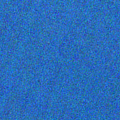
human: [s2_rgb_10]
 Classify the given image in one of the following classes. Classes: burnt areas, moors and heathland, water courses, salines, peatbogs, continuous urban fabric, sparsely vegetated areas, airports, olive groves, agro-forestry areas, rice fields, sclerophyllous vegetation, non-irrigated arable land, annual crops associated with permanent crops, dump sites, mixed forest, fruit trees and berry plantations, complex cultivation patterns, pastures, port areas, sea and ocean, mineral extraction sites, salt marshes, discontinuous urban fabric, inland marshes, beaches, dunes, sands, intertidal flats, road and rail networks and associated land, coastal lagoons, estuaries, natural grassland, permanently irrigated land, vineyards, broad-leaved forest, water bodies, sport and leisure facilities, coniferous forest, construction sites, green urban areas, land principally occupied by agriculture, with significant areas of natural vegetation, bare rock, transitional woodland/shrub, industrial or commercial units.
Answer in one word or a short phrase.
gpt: sea and ocean